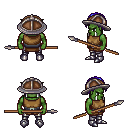
a pixel art fantasy rpg character, male body template, orc, green skin, leather chest armor, metal pants, blue parted hairstyle, chain helm, metal boots, spear, four views (front, back, left, right), 2x2 character sprite sheet, small pixel art, hard edges, no anti-aliasing